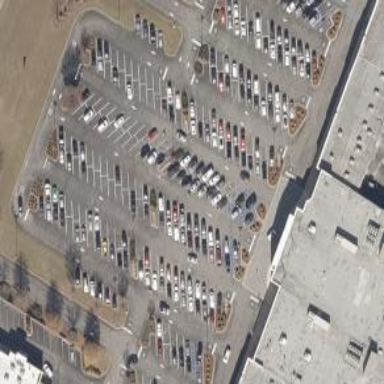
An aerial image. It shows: Retail building.